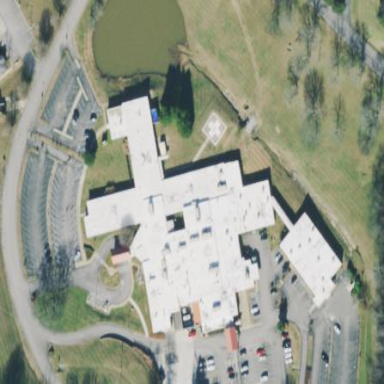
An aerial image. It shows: Hospital.